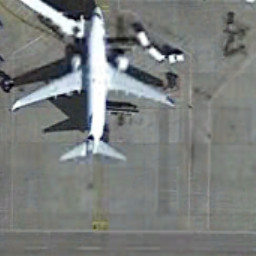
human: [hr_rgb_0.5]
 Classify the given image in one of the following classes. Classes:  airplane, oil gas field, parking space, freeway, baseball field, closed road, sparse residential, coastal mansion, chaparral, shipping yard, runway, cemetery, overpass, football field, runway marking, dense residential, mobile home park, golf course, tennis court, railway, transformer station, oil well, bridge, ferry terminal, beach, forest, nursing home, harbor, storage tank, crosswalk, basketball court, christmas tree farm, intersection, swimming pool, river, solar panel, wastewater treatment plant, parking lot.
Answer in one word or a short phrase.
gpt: airplane